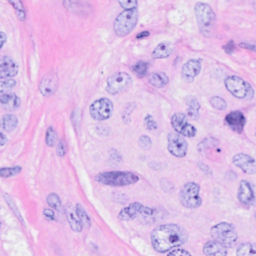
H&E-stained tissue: Breast